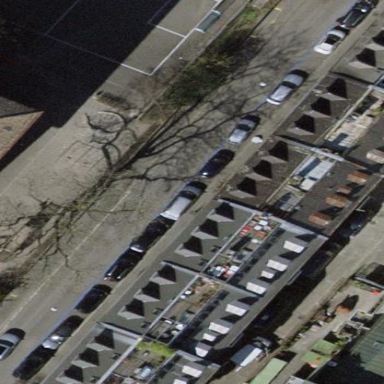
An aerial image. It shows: Parking lane for vehicles.